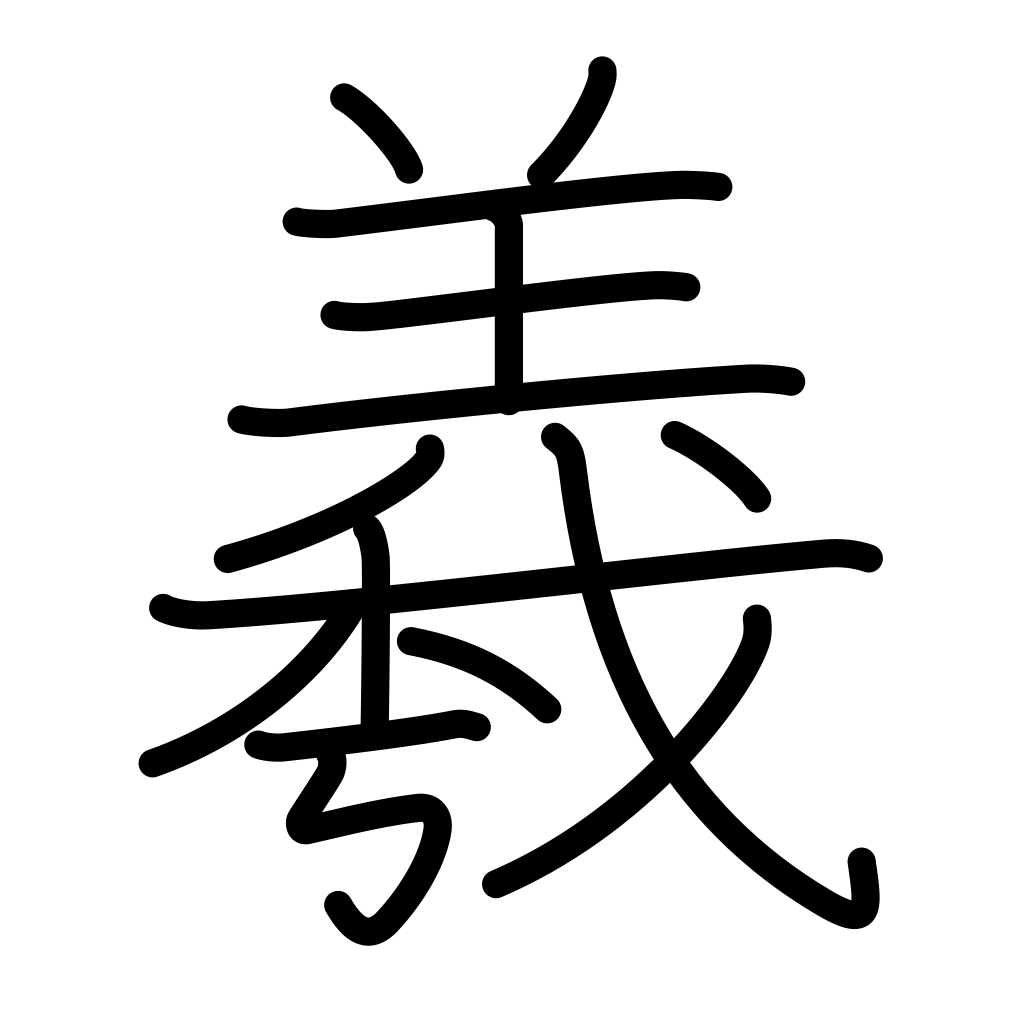
Meaning: used in proper names